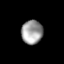
Tissue: lung
Cell type: T cells
Senescence score: 0.2056
Nuclear area (px): 497
Mean DAPI intensity: 156.779